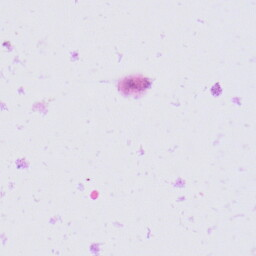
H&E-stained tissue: Prostate